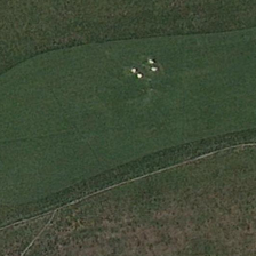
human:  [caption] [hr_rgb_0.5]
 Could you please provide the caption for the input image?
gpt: four white globular objects are at the center of the pasture.

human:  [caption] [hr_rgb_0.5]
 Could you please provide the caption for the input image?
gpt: There are four white rings in the center of the grassland.

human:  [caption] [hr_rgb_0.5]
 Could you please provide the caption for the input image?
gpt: There are four white balls in the middle of the ranch.

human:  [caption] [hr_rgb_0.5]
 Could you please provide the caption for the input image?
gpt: Two white spherical objects are in the middle of the pasture.

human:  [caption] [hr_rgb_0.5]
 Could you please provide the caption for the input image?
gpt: Four white globular objects are in the middle of the pasture.